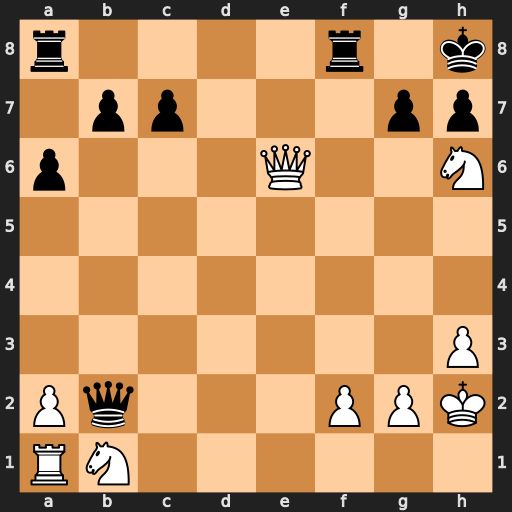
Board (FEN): r4r1k/1pp3pp/p3Q2N/8/8/7P/Pq3PPK/RN6
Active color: w
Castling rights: -
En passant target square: -
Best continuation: Qg8+ Rxg8 Nf7#